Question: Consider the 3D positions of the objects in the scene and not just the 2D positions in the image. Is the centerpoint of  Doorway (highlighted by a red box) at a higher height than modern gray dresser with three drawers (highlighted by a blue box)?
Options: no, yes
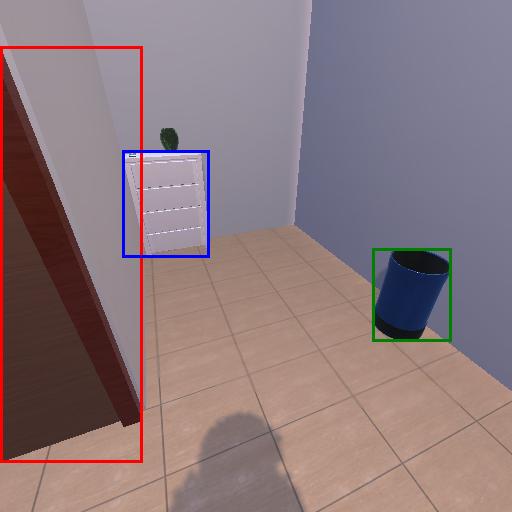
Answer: no